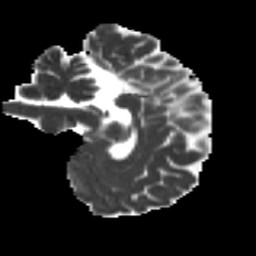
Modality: MD
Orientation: sagittal
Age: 31
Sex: male
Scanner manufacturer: ge
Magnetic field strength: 3 T
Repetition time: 7.8 s
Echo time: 0.0607 s